Question: I have a 3-dimensional data to be plotted in matlab. The data set are built by stacking 10 exponential curves with different parameters along y directions such as
'''
x = 0:0.01:15;
x0 = 0.5;
y = [beta1, beta2, beta3, beta4, beta5, beta6, beta7, beta8, beta9, beta10];
Z(1, :) = A*exp(-(x-x0).^2/beta1);
Z(2, :) = A*exp(-(x-x0).^2/beta2);
Z(3, :) = A*exp(-(x-x0).^2/beta3);
Z(4, :) = A*exp(-(x-x0).^2/beta4);
...
Z(10, :) = A*exp(-(x-x0).^2/beta10);
% here A could be change based on beta too (no code shown here)
'''
I am trying to plot Z with waterfall except for I don't want the height (i.e. the vertical line) appears on the edge. I don't know if there is any other way to plot the data as waterfall-like curves but without those vertical lines. Thanks

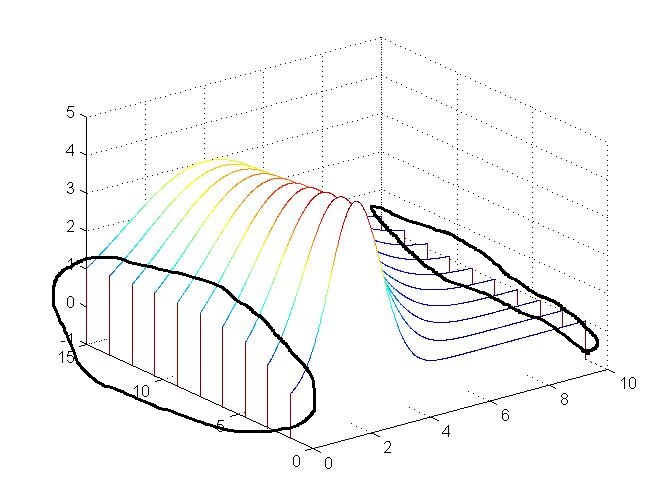
Answer: "it is plotted with lines instead of patch with surface".
In other words, you want the boundary lines to be invisible. Well that's no trivial feat as the boundary lines are separate from any color scheme you can directly include. What you need to do is get the data after it drawn then modify it accordingly:
e.g.
'''
[X,Y,Z] = peaks(30);
h = waterfall (X,Y,Z);
CD = get (h, 'CData');
CD(1,:) = nan;
CD(end-2:end,:) = nan;
set (h, 'CData', CD)
'''
note that 'CD(1,:)' is for the "rising" boundary, while 'CD(end-2:end-1,:)' is for the falling boundary, and 'CD(end,:)' is for the bottom.